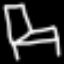
Label: chair